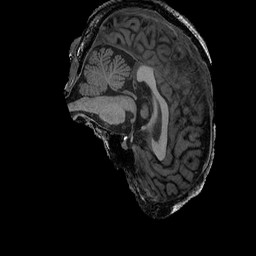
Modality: T1w
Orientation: sagittal
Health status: ill
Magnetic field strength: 3 T